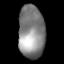
Tissue: lung
Cell type: Epithelial cells
Senescence score: 0.1535
Nuclear area (px): 1358
Mean DAPI intensity: 134.027